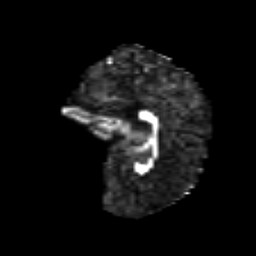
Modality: FA
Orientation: sagittal
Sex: female
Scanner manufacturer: siemens
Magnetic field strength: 3 T
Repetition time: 5 s
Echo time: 0.071 s